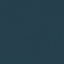
Land use / land cover: SeaLake